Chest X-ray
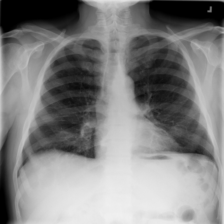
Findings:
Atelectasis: negative
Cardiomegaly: negative
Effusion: negative
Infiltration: negative
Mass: negative
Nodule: negative
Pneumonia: negative
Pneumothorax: negative
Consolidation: negative
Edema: negative
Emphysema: negative
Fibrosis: negative
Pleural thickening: negative
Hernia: negative